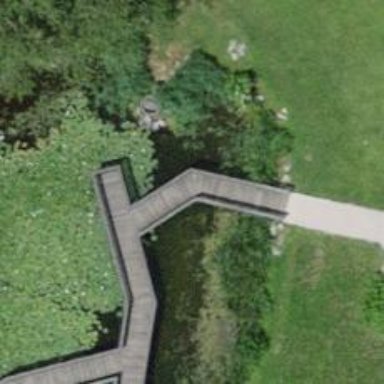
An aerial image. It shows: Footway bridge.